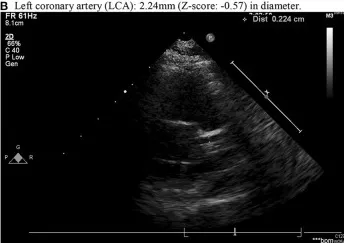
(B-D) showed Left coronary artery (LCA), Left anterior descending artery (LAD) and Left circumflex coronary artery (LCX). (C) Left anterior descending artery (LAD): 2.17 mm (Z-score: +0.46) in diameter.
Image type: radiology (ultrasound)